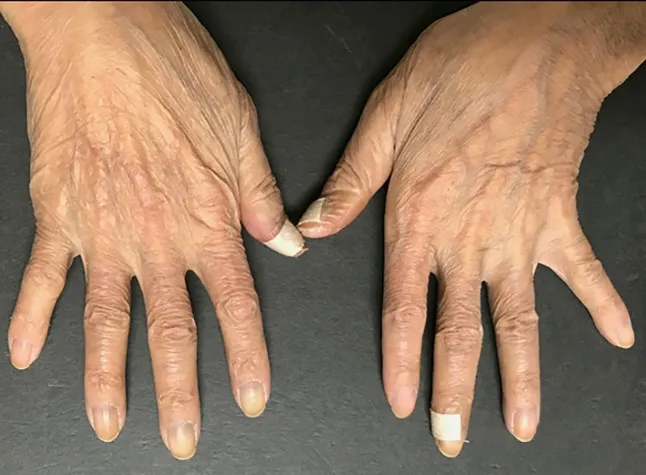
After the administration of PSL, the edema of the dorsa of the hands has improved in one week.
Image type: medical_photograph (other_medical_photograph)